Interaction volume radius: 5 \u00c5
Interaction volume height: 25 \u00c5
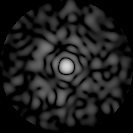
Disorder parameter: 0.8772